Interaction volume radius: 5 \u00c5
Interaction volume height: 15 \u00c5
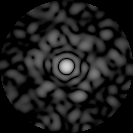
Disorder parameter: 0.8394